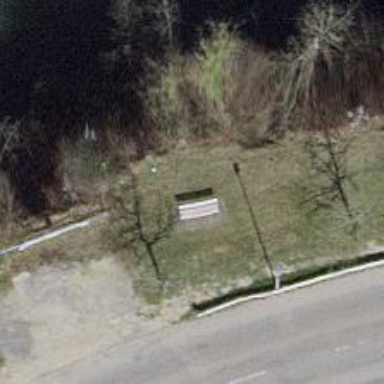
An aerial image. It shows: Bench for seating.